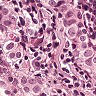
Metastatic tissue present: yes